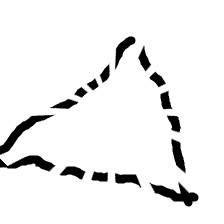
Shape: triangle